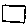
Label: square